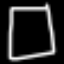
Label: square